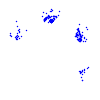
Particle: electron